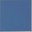
Piece: xx